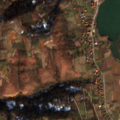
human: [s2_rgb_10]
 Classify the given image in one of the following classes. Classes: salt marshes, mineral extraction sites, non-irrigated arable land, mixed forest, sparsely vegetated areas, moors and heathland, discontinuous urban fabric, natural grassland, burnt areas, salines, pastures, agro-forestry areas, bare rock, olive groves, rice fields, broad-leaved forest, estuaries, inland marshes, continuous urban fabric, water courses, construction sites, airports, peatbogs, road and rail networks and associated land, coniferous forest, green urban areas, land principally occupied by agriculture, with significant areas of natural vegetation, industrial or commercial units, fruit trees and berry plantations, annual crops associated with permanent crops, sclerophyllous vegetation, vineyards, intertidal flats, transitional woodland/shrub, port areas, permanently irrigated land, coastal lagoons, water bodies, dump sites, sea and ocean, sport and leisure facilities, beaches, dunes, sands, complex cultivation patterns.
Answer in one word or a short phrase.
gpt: complex cultivation patterns, land principally occupied by agriculture, with significant areas of natural vegetation, broad-leaved forest, water bodies